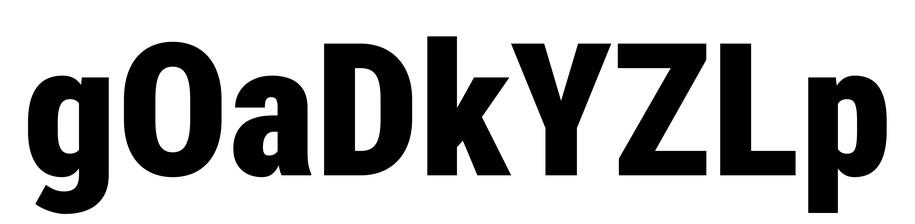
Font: Roboto_Condensed_Black